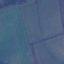
Land use / land cover: AnnualCrop